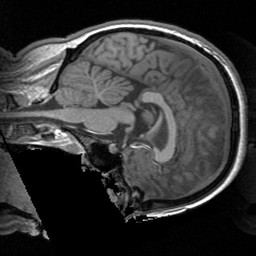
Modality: T1w
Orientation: sagittal